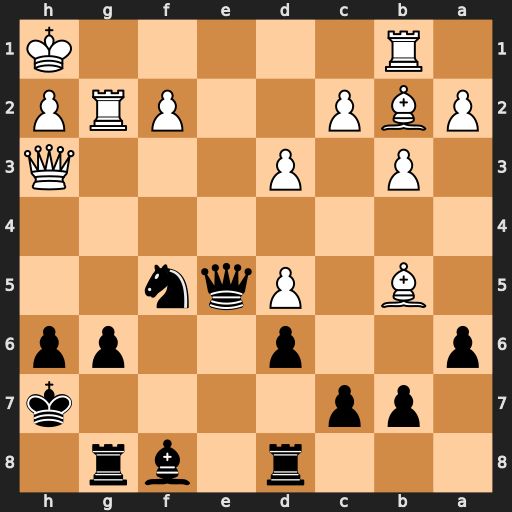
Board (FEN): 3r1br1/1pp4k/p2p2pp/1B1Pqn2/8/1P1P3Q/PBP2PRP/1R5K
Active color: b
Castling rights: -
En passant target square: -
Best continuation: Qe7 Rbg1 Qf7 Bc4 b5